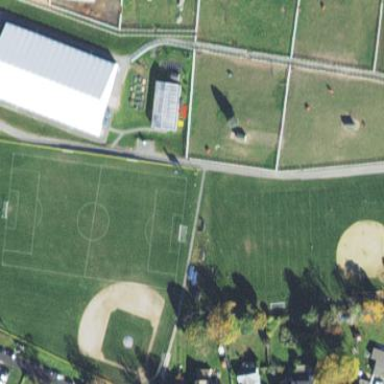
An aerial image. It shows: Soccer pitch designated for leisure and sports activities.